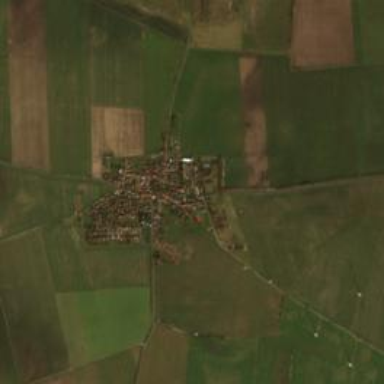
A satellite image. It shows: Village.